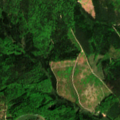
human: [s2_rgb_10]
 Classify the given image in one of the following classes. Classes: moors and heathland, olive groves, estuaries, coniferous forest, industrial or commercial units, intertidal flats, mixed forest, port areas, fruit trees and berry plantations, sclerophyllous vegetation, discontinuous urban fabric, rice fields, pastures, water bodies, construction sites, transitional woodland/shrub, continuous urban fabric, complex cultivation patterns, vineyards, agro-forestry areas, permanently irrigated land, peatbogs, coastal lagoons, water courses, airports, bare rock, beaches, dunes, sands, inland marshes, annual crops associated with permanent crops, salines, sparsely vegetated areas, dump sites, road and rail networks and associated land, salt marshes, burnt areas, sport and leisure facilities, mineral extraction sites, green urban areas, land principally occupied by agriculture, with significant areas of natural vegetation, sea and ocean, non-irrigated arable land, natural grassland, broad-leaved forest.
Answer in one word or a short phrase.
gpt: non-irrigated arable land, broad-leaved forest, coniferous forest, mixed forest